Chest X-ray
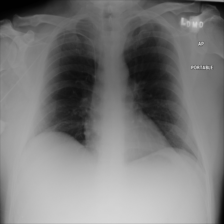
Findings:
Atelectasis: negative
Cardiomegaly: negative
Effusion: negative
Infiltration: negative
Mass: negative
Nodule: negative
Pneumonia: negative
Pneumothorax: negative
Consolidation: negative
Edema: negative
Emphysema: negative
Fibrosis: negative
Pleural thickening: negative
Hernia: negative